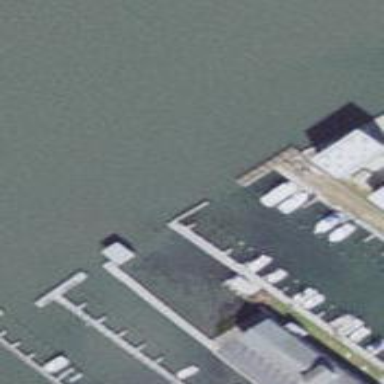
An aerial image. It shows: Man-made pier.